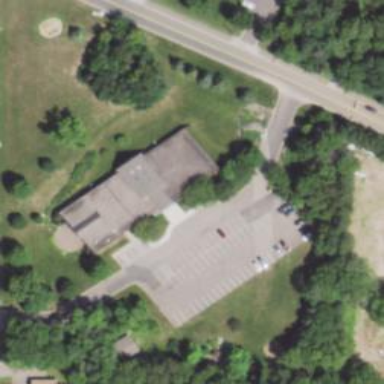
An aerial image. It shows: Building that serves as place of worship.